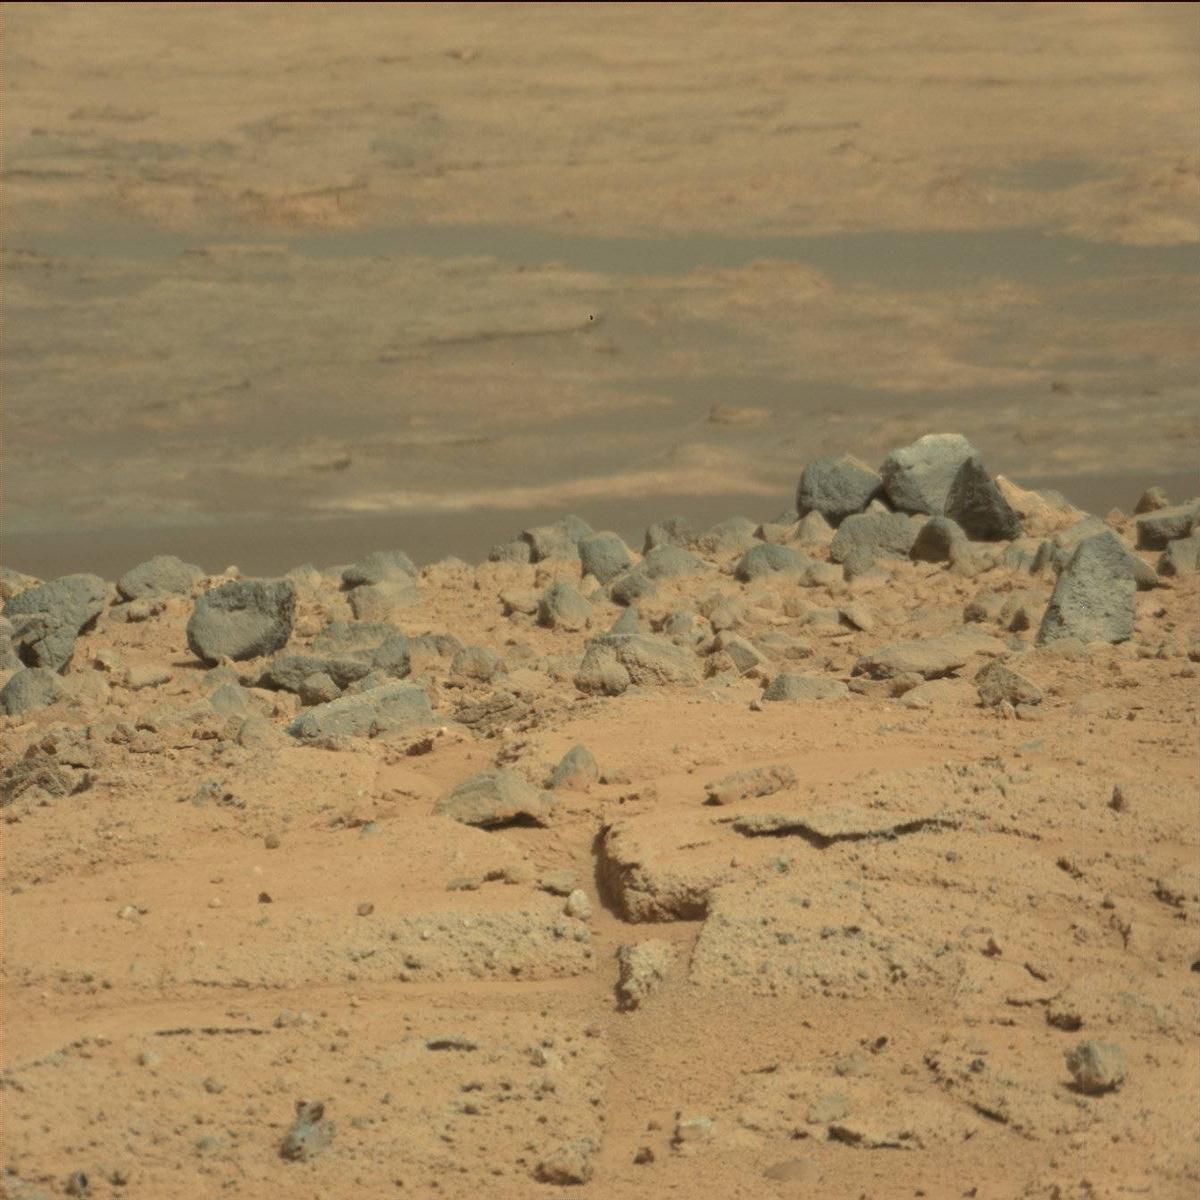
Terrain classes present: Bedrock, Ridge, Sand / Soil